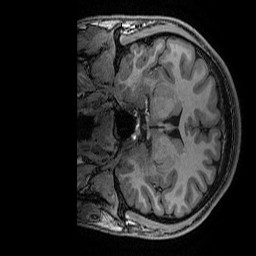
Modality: T1w
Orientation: coronal
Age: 21
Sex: female
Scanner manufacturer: ge
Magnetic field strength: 3 T
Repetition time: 0.007 s
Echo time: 0.00342 s